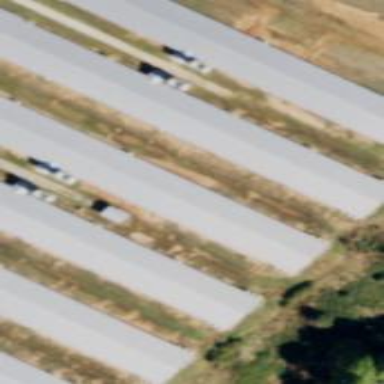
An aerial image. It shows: Poultry house.